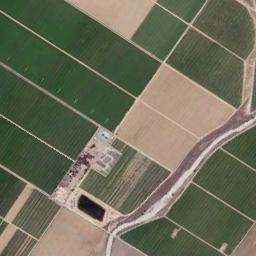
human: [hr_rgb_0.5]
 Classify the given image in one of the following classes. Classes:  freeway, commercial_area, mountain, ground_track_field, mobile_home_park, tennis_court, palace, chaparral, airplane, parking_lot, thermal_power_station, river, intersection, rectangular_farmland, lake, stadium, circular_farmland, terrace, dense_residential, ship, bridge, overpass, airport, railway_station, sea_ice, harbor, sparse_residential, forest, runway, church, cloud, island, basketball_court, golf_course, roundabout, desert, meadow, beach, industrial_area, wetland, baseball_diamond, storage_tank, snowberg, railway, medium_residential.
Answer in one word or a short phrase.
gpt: rectangular_farmland